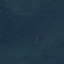
Label: Forest